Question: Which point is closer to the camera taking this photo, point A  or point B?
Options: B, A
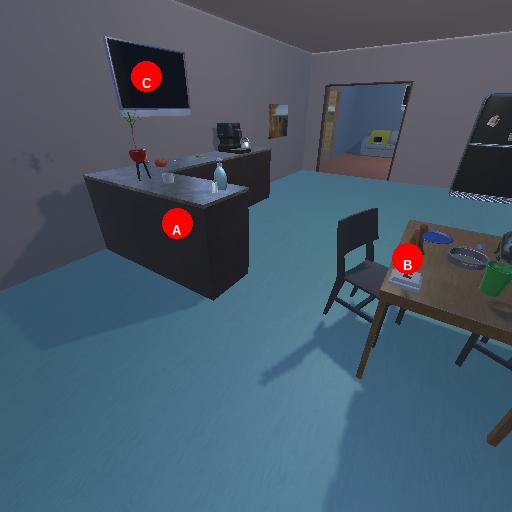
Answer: B